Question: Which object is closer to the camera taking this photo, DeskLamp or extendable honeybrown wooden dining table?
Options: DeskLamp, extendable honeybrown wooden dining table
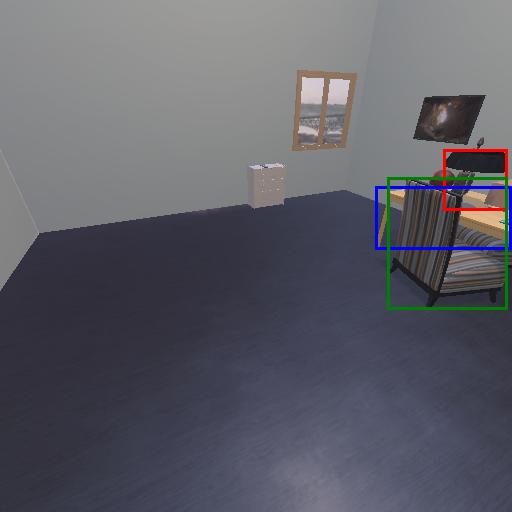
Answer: DeskLamp